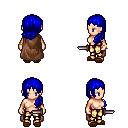
a pixel art fantasy rpg character, female body template, human, light skin, brown cape, gold greaves, blue left-swept hairstyle, bracelets, brown slippers, dagger, four views (front, back, left, right), 2x2 character sprite sheet, small pixel art, hard edges, no anti-aliasing